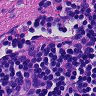
Metastatic tissue present: no